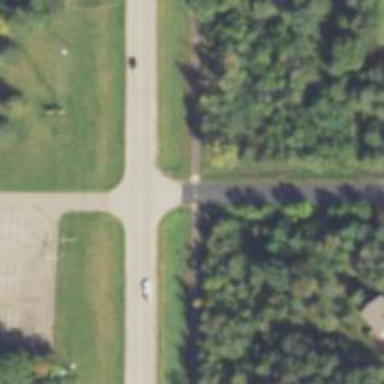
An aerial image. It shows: Asphalt cycleway with unmarked crossing.